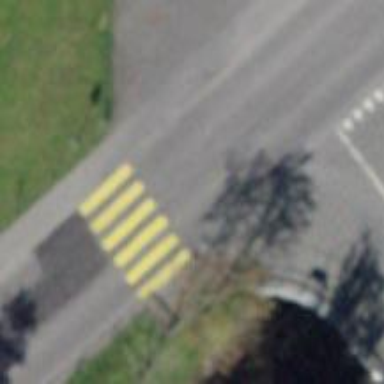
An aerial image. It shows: Zebra crossing on the road.